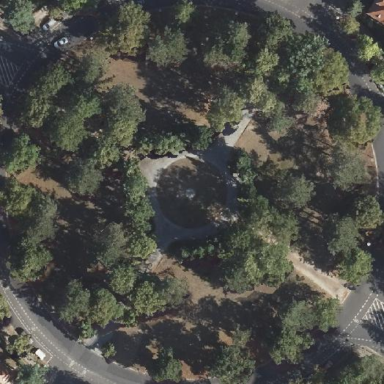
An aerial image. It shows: Park.